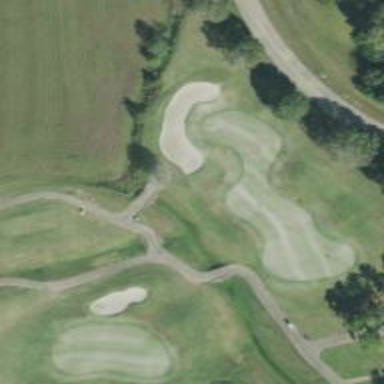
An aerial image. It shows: Path for both roads and golfers.